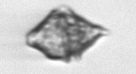
Label: Kryptoperidinium_triquetrum